Field crop: maize
Growth stage: 1
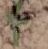
Species: atriplex